Field crop: tomato
Growth stage: 2
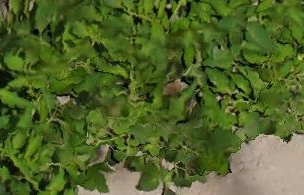
Species: tomato